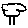
Label: tree